Interaction volume radius: 10 \u00c5
Interaction volume height: 15 \u00c5
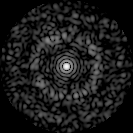
Disorder parameter: 0.8213